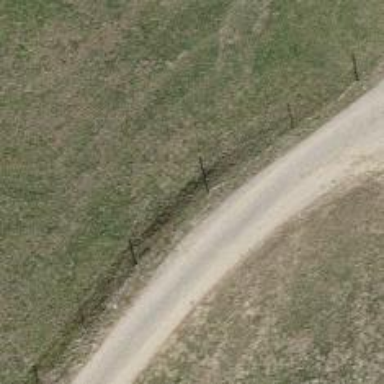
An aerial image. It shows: Unclassified road.